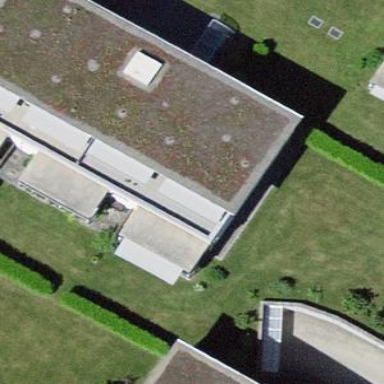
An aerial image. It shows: Flat-roofed apartment building.